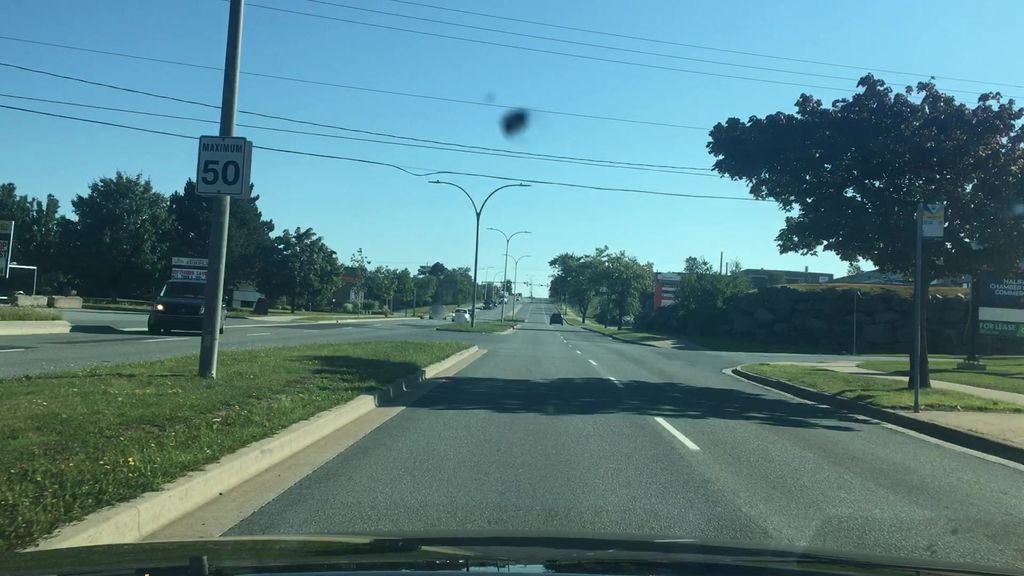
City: halifax